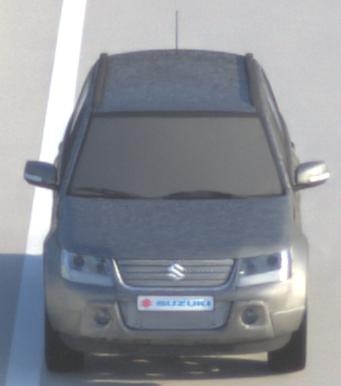
Make: Suzuki
Model: Grand Vitara
Detailed model: Gen. 1 JT
Model produced from: 2009
Model produced until: 2012
Doors: 5
Color: gray
Road condition: dry road
Daytime: sunrise or sunset
Contrast: medium contrast